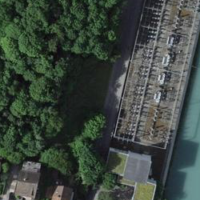
EUNIS habitat code: 53
Species observed at this site:
Anthocharis cardamines